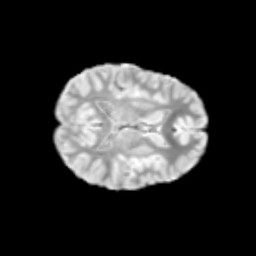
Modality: T2w
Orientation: axial
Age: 11
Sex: female
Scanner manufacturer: siemens
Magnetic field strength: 3 T
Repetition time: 3.8 s
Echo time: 0.07 s